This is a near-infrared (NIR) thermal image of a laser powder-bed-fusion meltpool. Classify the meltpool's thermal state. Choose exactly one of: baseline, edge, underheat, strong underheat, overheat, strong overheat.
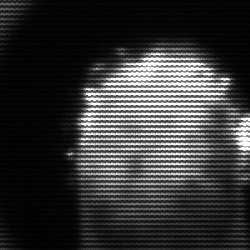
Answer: baseline